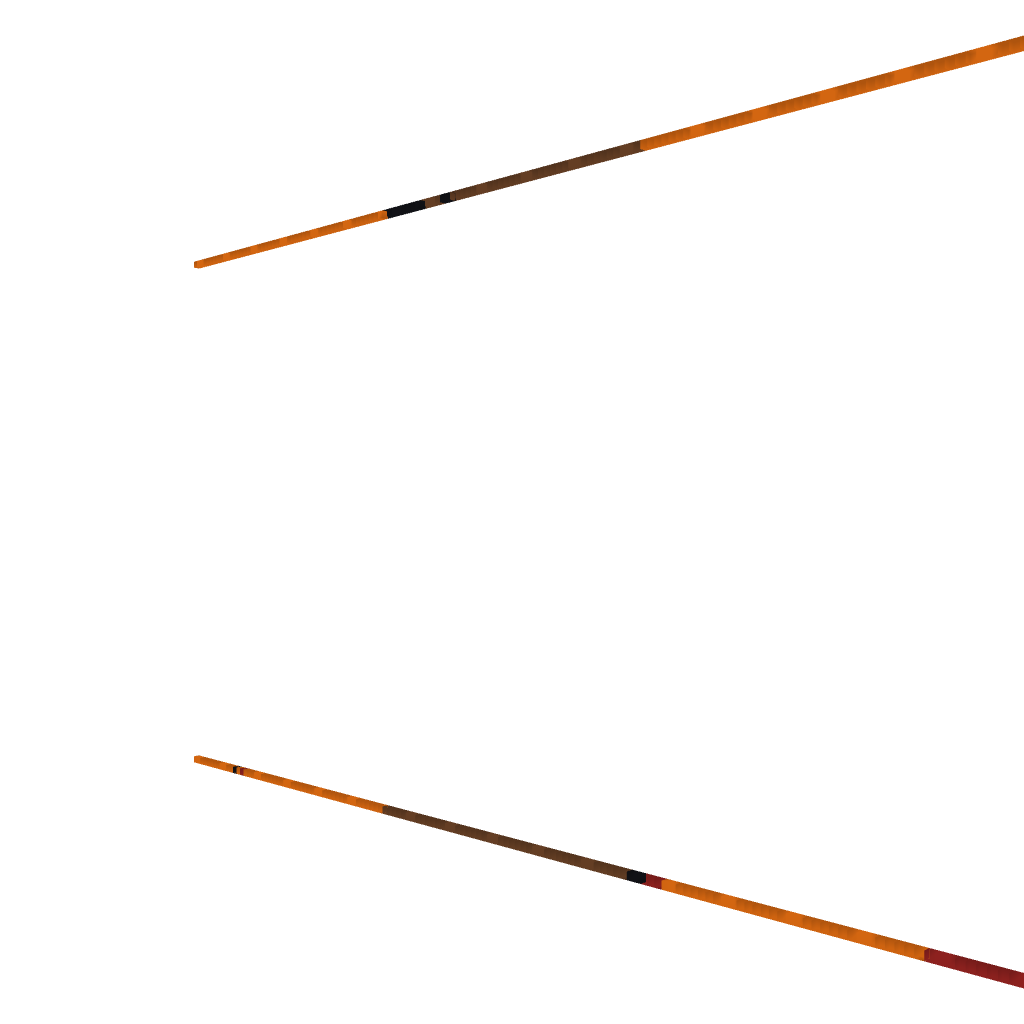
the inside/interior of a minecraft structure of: Galatasaray schematics